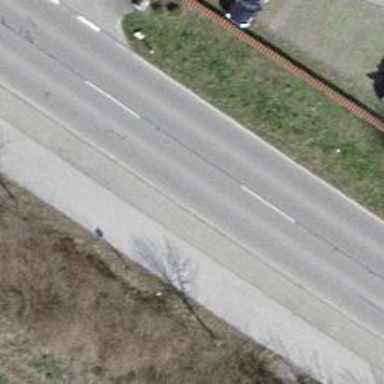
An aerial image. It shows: Bus stop along the road.